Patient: sex F, age 41
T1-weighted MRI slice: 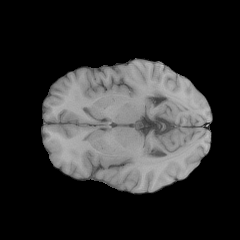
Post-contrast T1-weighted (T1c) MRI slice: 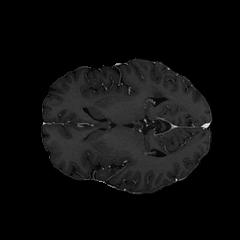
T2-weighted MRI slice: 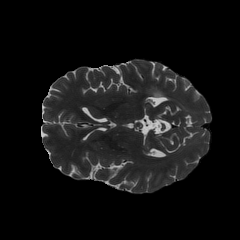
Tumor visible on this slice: no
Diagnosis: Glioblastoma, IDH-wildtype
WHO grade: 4